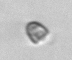
Label: Pyramimonas